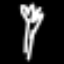
Label: fork